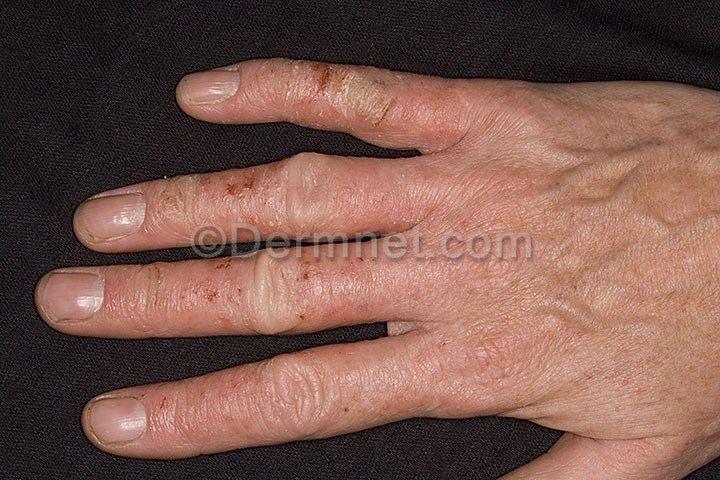
Disease: Eczema Photos